Interaction volume radius: 10 \u00c5
Interaction volume height: 15 \u00c5
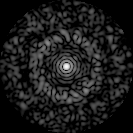
Disorder parameter: 0.827